Field crop: maize
Growth stage: 1
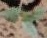
Species: datura